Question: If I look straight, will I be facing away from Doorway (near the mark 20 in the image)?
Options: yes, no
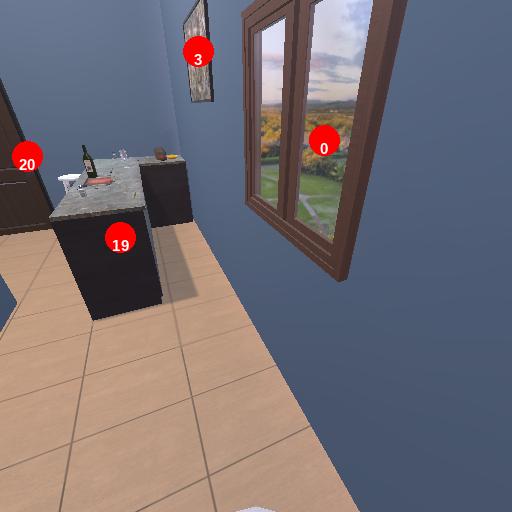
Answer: yes